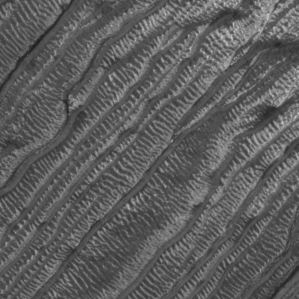
Label: frost